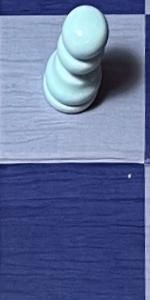
Label: Empty